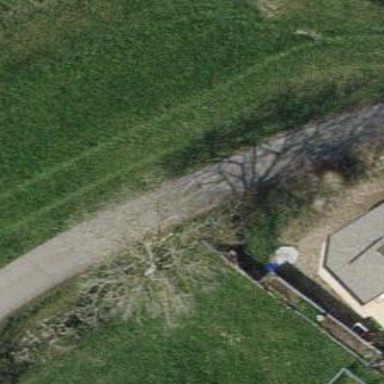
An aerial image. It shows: Driveway.